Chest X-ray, PA view. Patient: 66 years old, sex M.
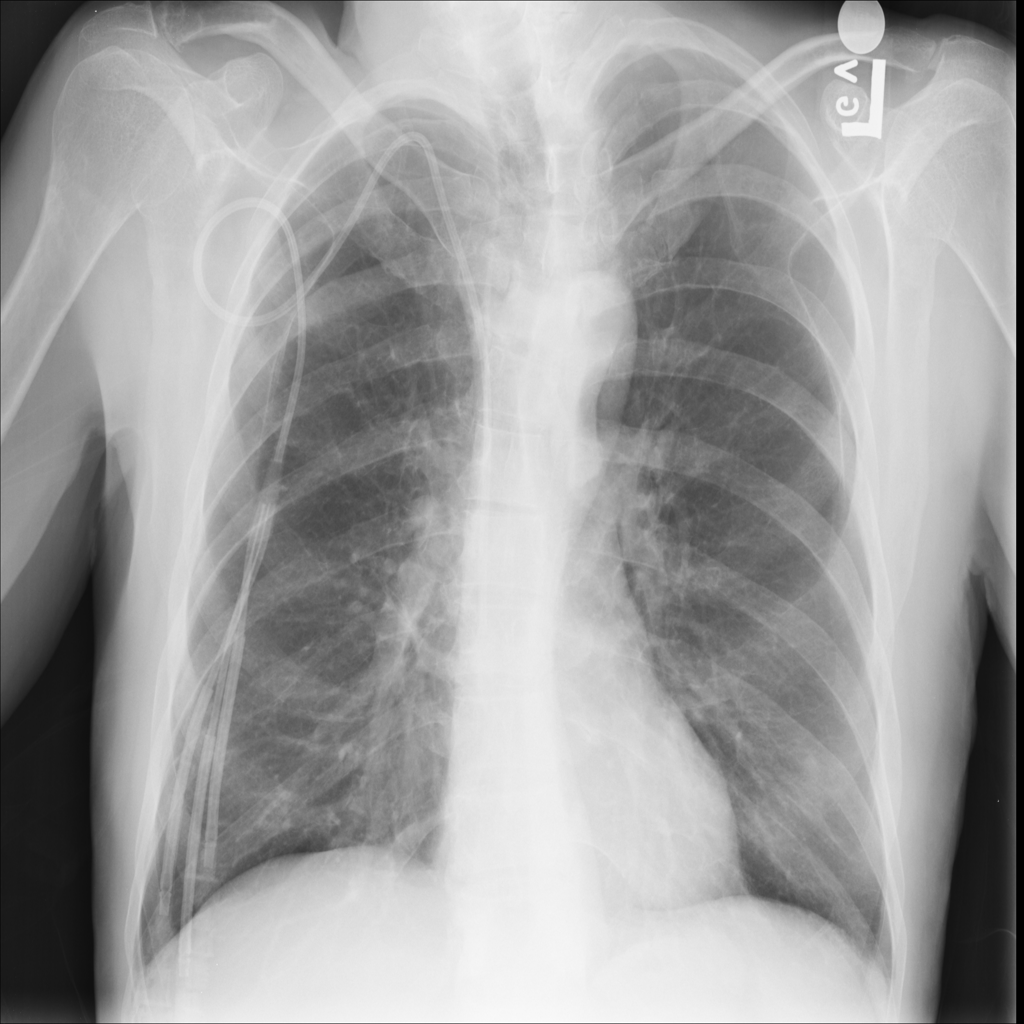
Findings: No Finding